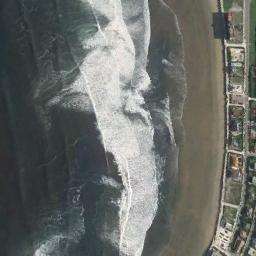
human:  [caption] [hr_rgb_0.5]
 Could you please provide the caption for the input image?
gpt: There are some buildings beside the beach, And there are huge waves on the sea .

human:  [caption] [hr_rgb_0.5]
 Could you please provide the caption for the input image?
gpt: There are marks on the sand .

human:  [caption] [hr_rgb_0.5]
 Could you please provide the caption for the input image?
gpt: Brown water, Large white waves, And gray coast .

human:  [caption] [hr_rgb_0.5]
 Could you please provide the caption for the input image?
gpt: The beach with brown sand and the residential area beside .

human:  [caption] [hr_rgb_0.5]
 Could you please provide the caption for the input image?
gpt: Many buildings  are beside the beach .